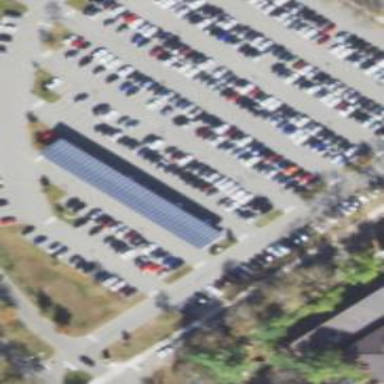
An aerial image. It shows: Carport building with charging station.